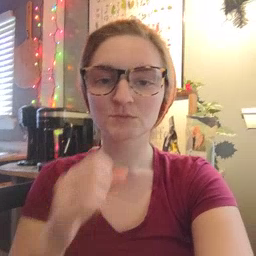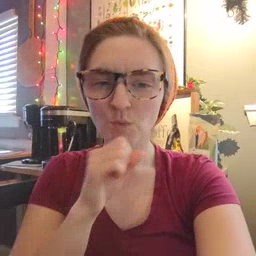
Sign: old